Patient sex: M
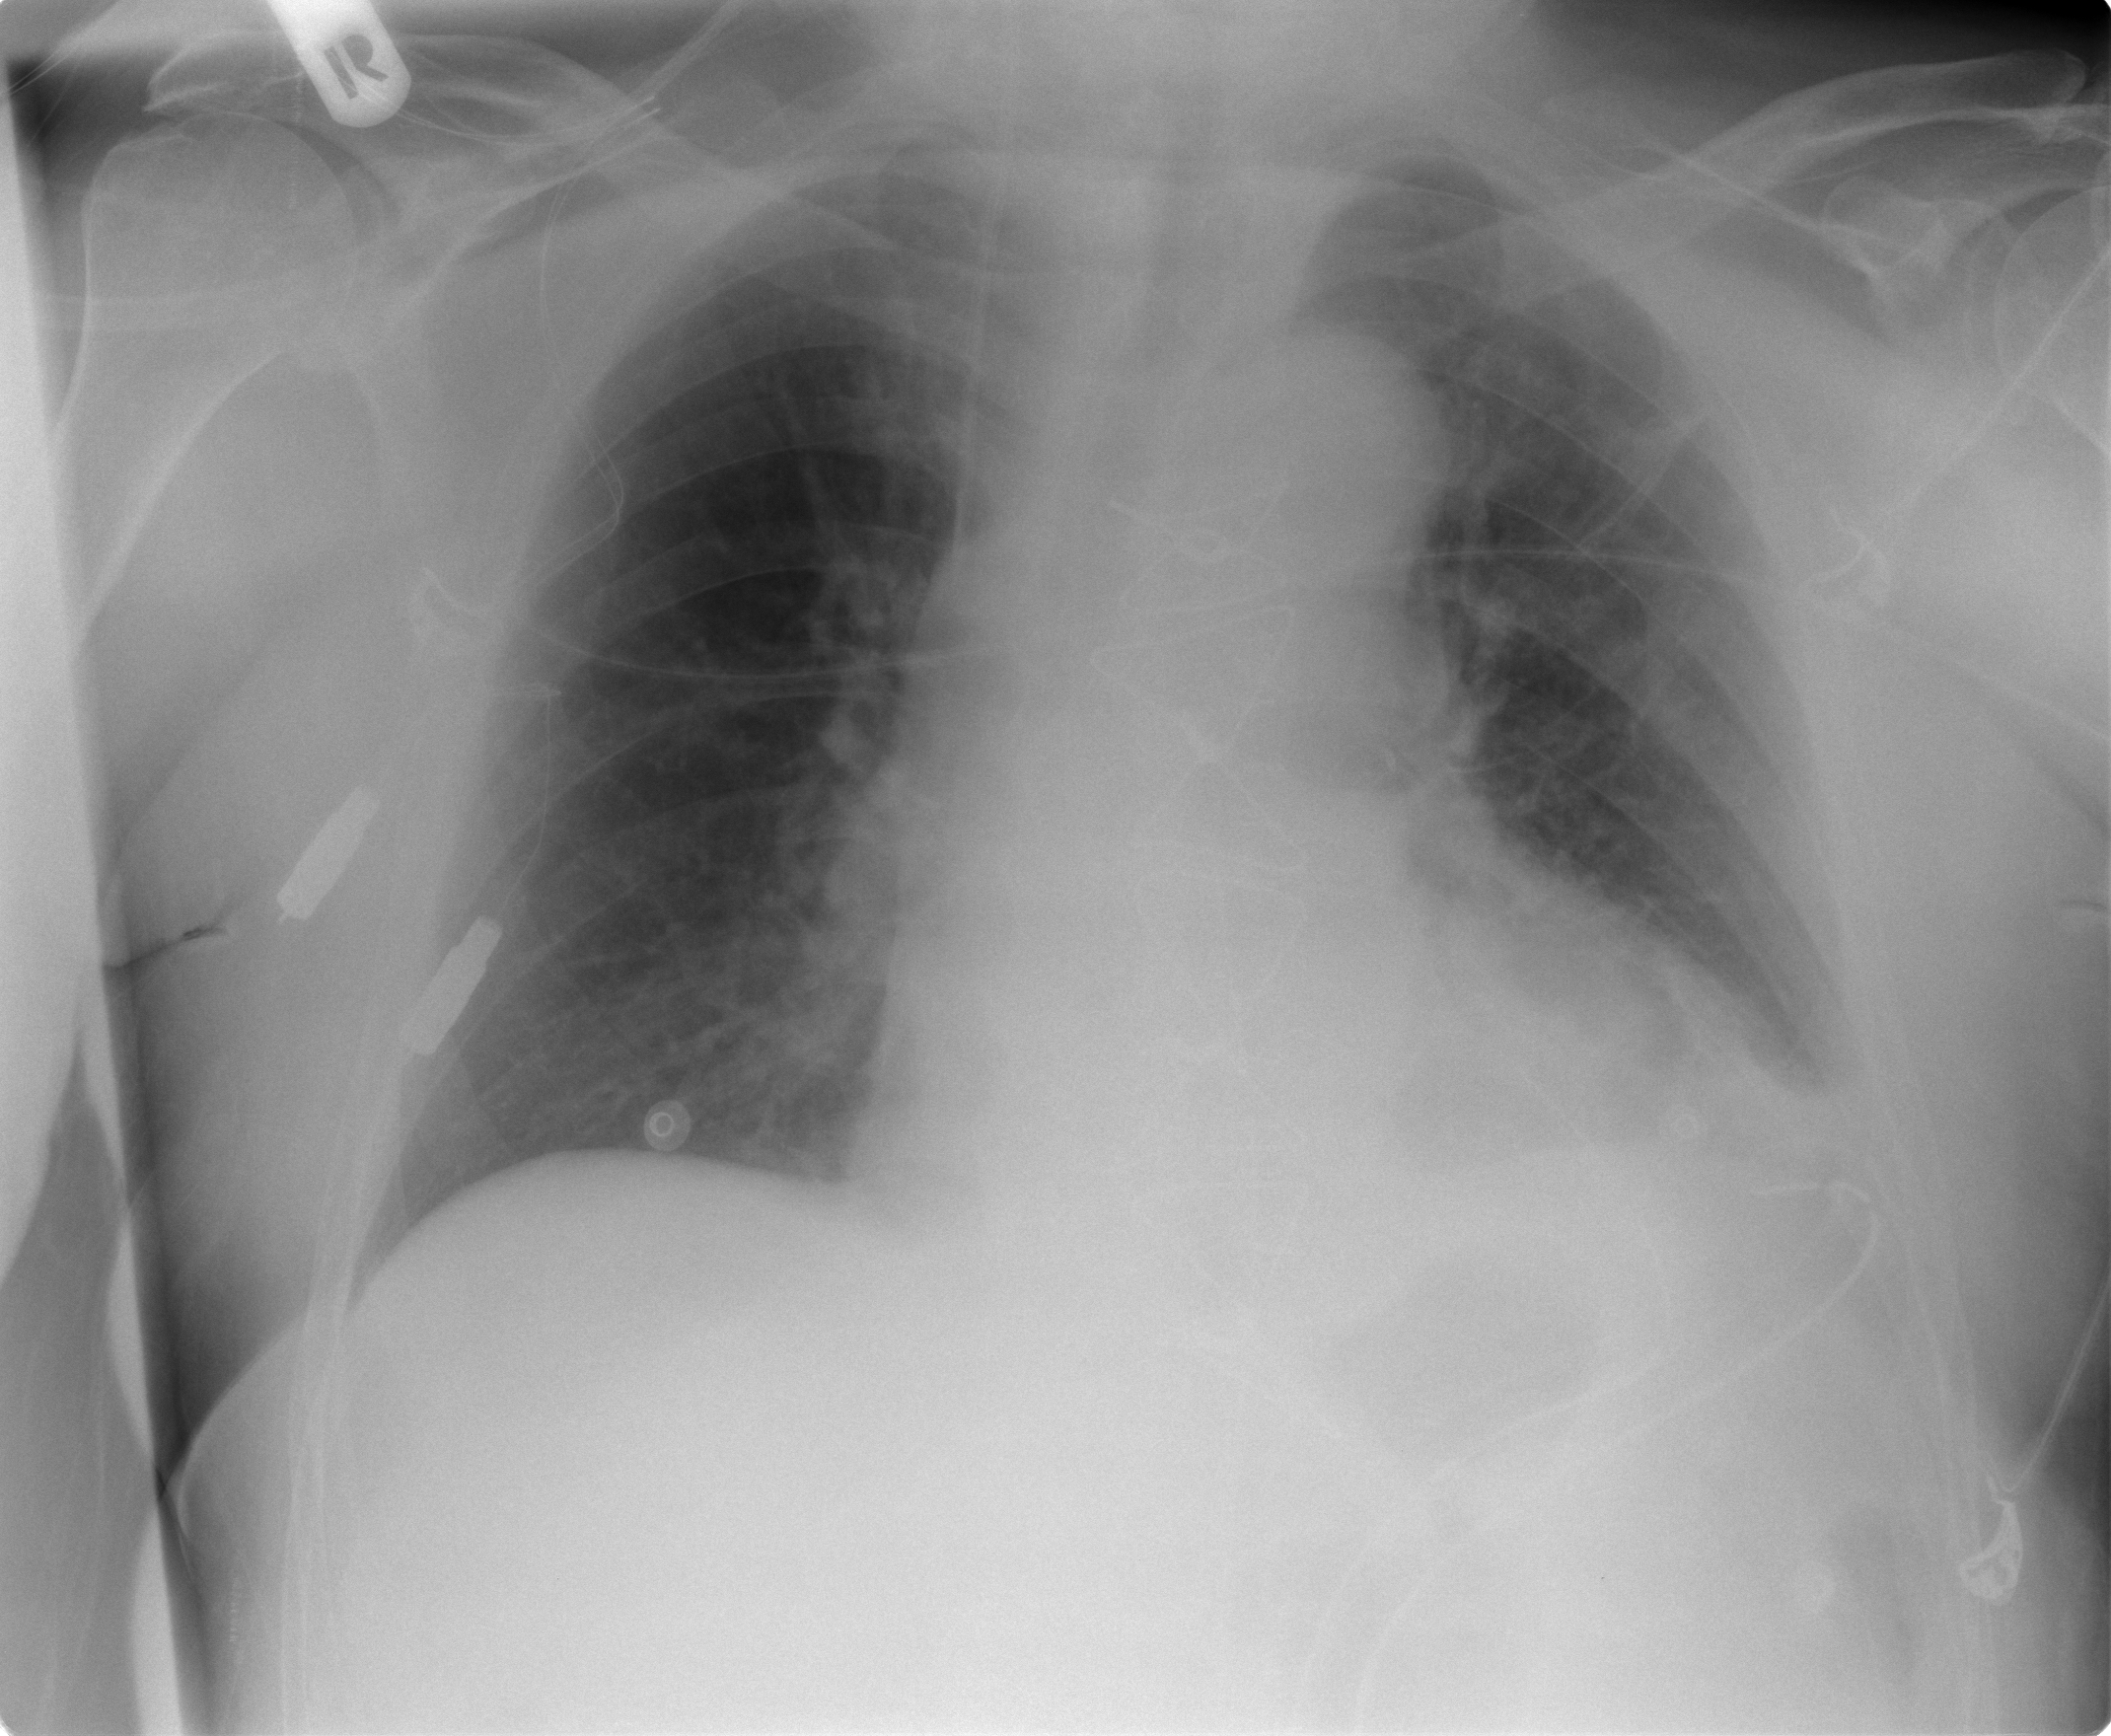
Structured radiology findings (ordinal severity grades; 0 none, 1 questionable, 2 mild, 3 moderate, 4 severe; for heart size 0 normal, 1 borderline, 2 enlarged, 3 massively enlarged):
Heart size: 2
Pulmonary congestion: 1
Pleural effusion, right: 0
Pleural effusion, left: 2
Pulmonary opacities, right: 0
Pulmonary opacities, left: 0
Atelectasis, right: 0
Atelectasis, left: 2